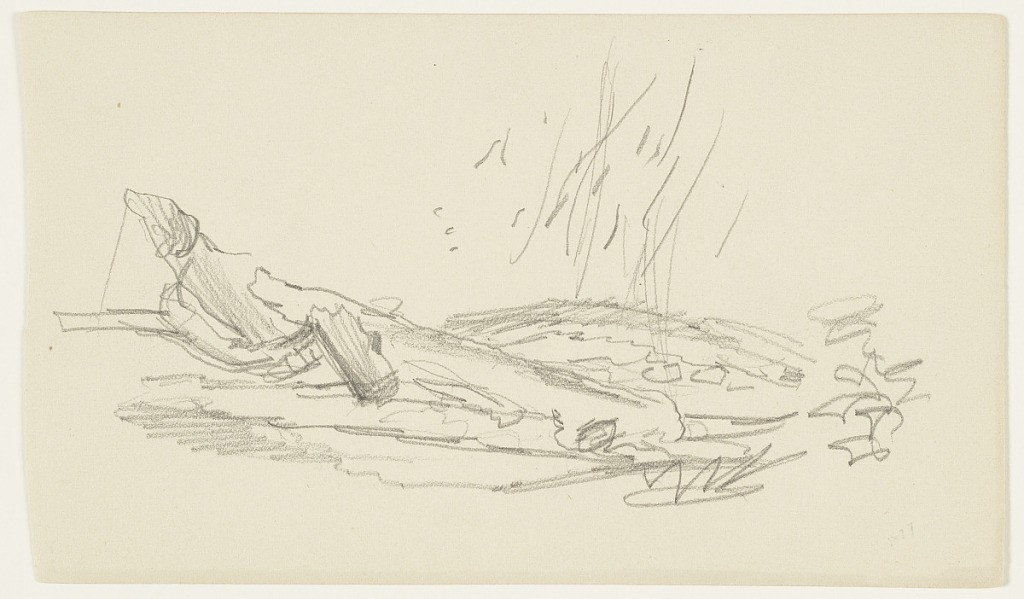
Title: Fallen Tree, Lake Millinocket, Maine
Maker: Frederic Edwin Church, American, 1826–1900
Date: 1877
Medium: Graphite on tan wove paper
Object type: Drawing
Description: Botanical and landscape sketch showing a loosely-rendered view of a fallen tree decaying on the forest floor near Lake Millinocket, Maine. Bark visibly peels off the trunk at center, while nearby foliage and other forms remain indistinct. Pencil scratches at upper center possibly unrelated to overall composition.